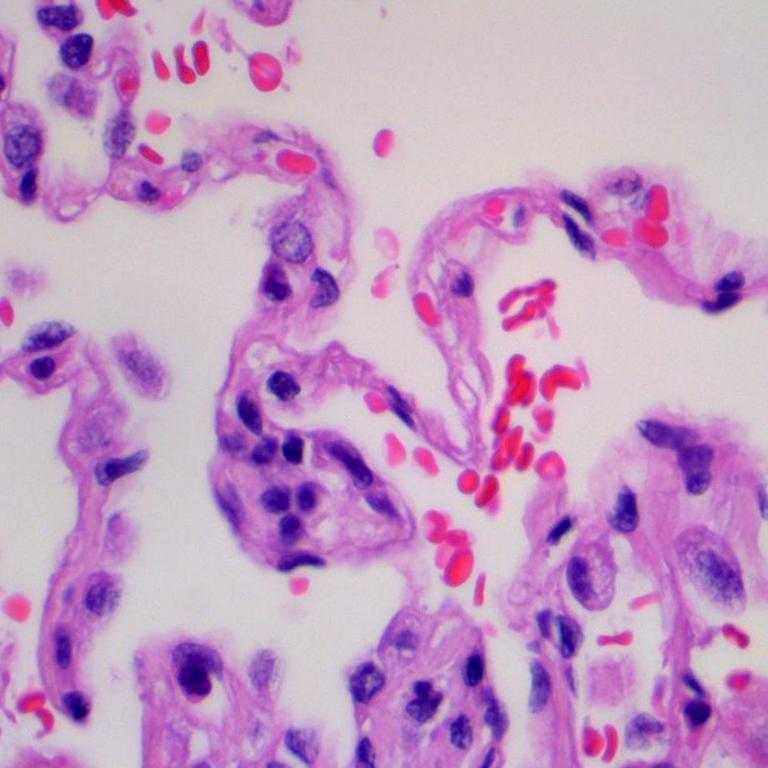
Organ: lung
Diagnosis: benign